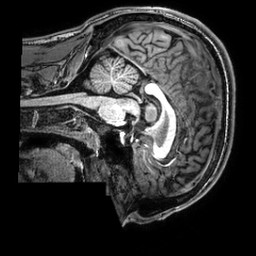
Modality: T1w
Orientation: sagittal
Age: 21
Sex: male
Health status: healthy